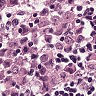
Metastatic tissue present: yes